Question: I am to learn <URL> and write a demo, but my table has no data and couldn't set data.
And 'checkIndex' method of 'QAbstractItemMode' couldn't work ???
The code:
'''
from PyQt5.QtGui import *
from PyQt5.QtWidgets import *
from PyQt5.QtCore import *
from PyQt5.QtPrintSupport import *
from PyQt5.QtChart import *
import numpy as np
class TableModel(QAbstractTableModel):
def __init__(self, data: np.ndarray):
super().__init__()
self.dataArray = data
def rowCount(self, parent):
return self.dataArray.shape[0]
def columnCount(self, parent):
return self.dataArray.shape[1]
def data(self, index: QModelIndex, role=None):
# checkIndex method not working ???
# self.checkIndex(index, QAbstractItemModel::IndexIsValid)
if not index.isValid():
return None
if index.row() >= self.dataArray.shape[0] or index.column() >= self.dataArray.shape[1]:
return None
if role in [Qt.DisplayRole, Qt.EditRole]:
return self.dataArray[index.row()][index.column()]
else:
return None
def headerData(self, section, orientation, role=None):
if role != Qt.DisplayRole:
return None
if orientation == Qt.Horizontal:
return f'Column {section}'
else:
return f'Row {section}'
def flags(self, index: QModelIndex):
if not index.isValid():
return Qt.ItemIsEnabled
return super().flags(index) | Qt.ItemIsEditable
def setData(self, index: QModelIndex, value, role=None):
if index.isValid() and role == Qt.EditRole:
self.dataArray[index.row()][index.column()] = value
self.dataChanged.emit(index, index, [role])
return True
return False
class DemoA(QMainWindow):
def __init__(self):
super().__init__()
self.init_ui()
def init_ui(self):
data = np.random.randint(1, 100, (4, 6))
model = TableModel(data)
# delegate = ComboBoxDelegate()
table = QTableView()
table.setModel(model)
# table.setItemDelegate(delegate)
self.setCentralWidget(table)
app = QApplication([])
demo = DemoA()
demo.show()
app.exec()
'''
The result:

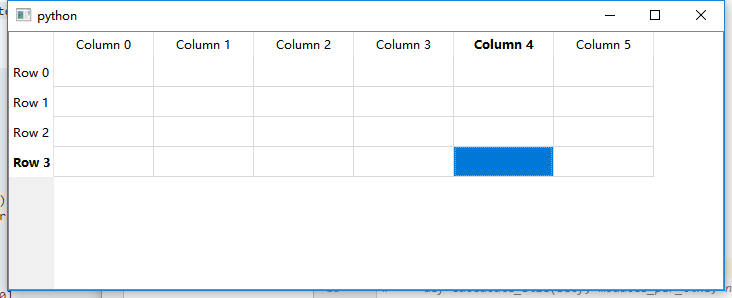
Answer: PyQt5 does not handle numpy data types so it will not display them. In your case, the data stored in the numpy array is numpy.int64, so the solution is to convert it to an integer or float:
'''
if role in [Qt.DisplayRole, Qt.EditRole]:
return int(self.dataArray[index.row()][index.column()])
'''